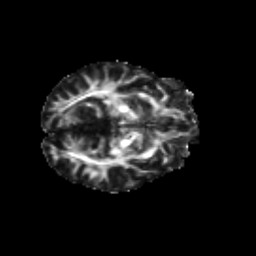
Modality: FA
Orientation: axial
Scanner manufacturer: siemens
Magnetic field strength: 3 T
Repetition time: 9.2 s
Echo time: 0.084 s